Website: macys
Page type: billing-address
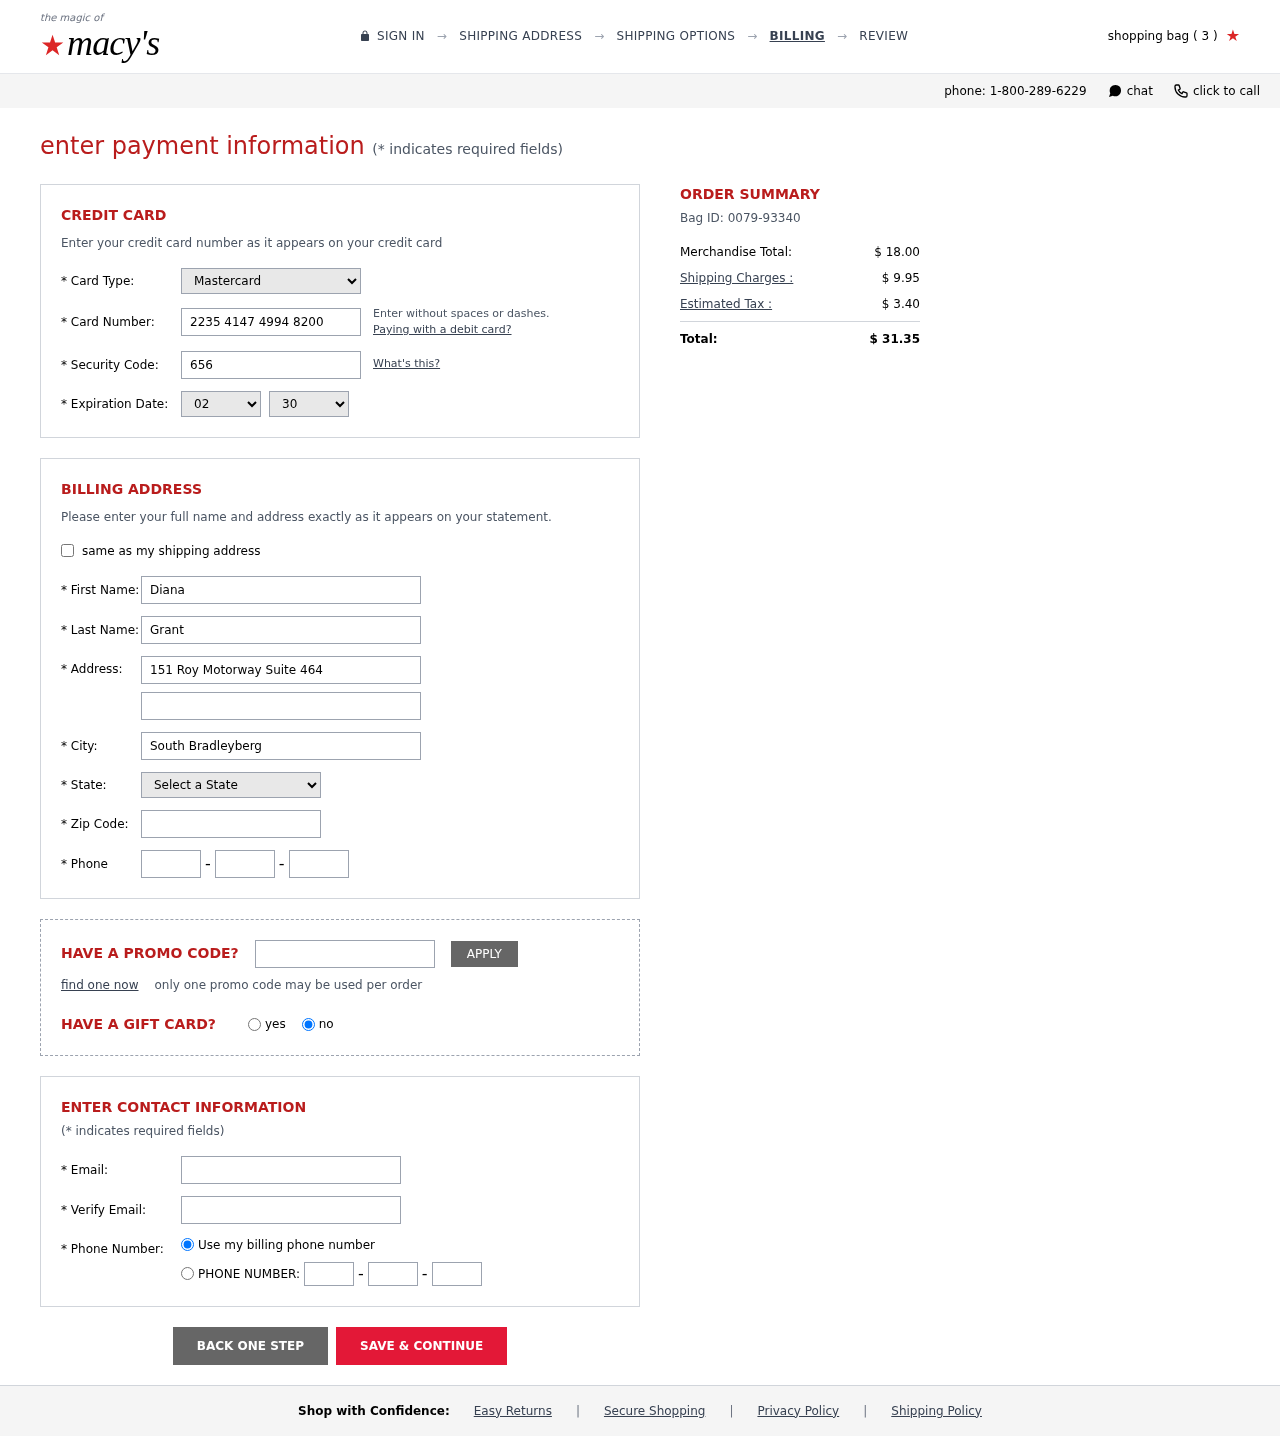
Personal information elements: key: PII_CARD_CVV
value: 656
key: PII_CARD_EXPIRY_MONTH
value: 02
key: PII_CARD_EXPIRY_YEAR
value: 30
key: PII_CARD_NUMBER
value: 2235 4147 4994 8200
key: PII_CARD_TYPE
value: Mastercard
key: PII_CITY
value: South Bradleyberg
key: PII_EMAIL
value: dgrant@gmail.com
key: PII_FIRSTNAME
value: Diana
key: PII_LASTNAME
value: Grant
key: PII_PHONE_AREA
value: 761
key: PII_PHONE_PREFIX
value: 700
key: PII_PHONE_SUFFIX
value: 4130
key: PII_POSTCODE
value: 01966
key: PII_STATE_ABBR
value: VT
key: PII_STREET
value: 151 Roy Motorway Suite 464
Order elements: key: ORDER_NUM_ITEMS
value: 3
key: ORDER_ID
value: Bag ID: 0079-93340
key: ORDER_SUBTOTAL
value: $ 18.00
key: ORDER_SHIPPING_COST
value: $ 9.95
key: ORDER_TAX
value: $ 3.40
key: ORDER_TOTAL
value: $ 31.35